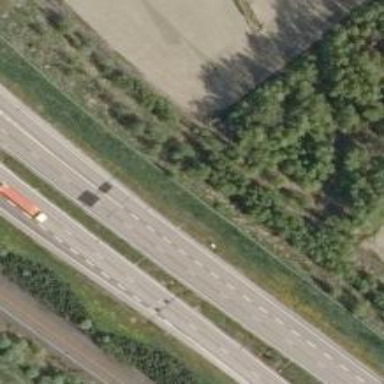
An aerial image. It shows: Motorway junction.